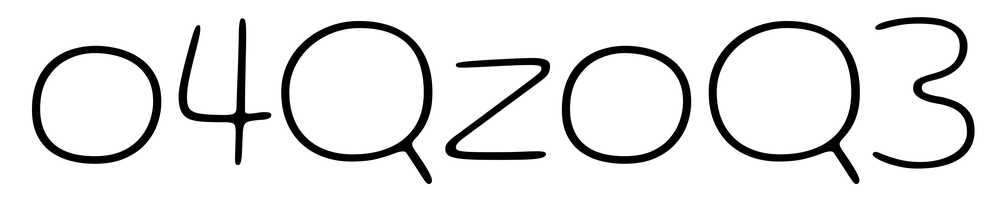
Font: Gluten_Thin